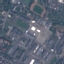
Land use / land cover: Industrial